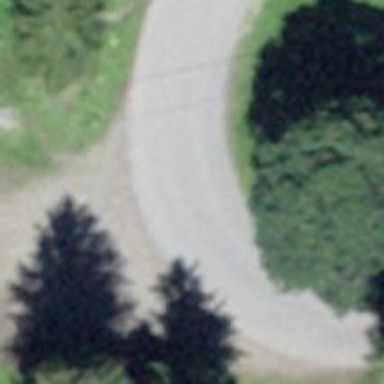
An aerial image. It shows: Bus stop along the road.